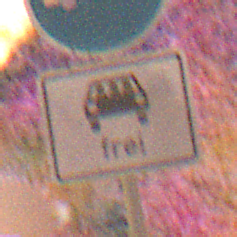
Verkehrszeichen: MehrfachbesetzePersonenkraftwagenFrei
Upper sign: Busssonderstreifen
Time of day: Night
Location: Outdoor (Nature)
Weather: Clear
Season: NotSpecified
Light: Natural